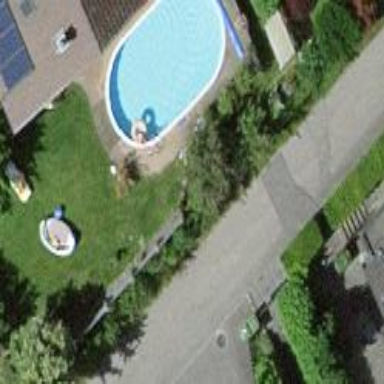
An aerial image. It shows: Swimming pool located in leisure land.